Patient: sex M, age 57
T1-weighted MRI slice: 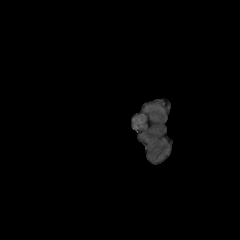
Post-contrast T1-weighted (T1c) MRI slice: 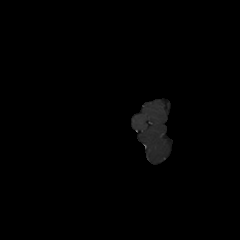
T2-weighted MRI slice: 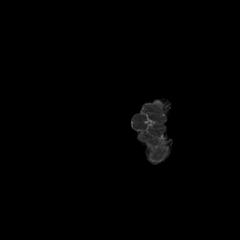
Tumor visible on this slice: no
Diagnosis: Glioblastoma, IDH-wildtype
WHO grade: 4